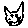
Label: cat